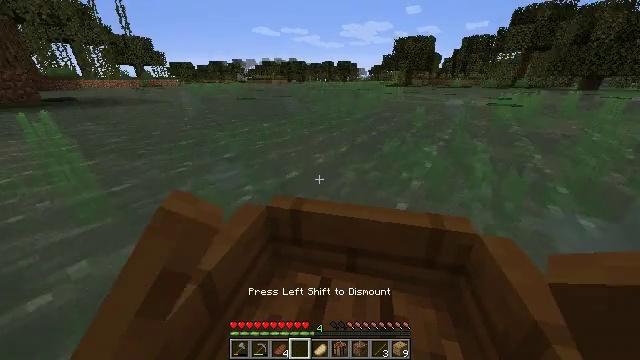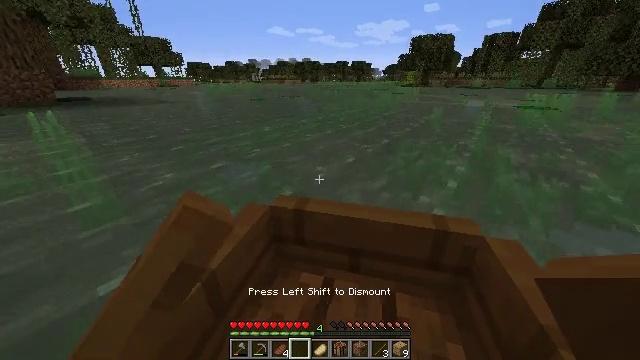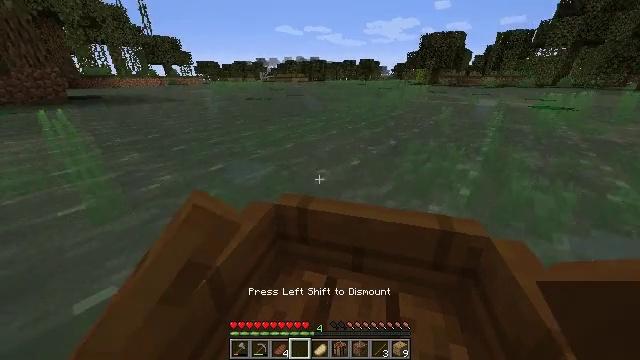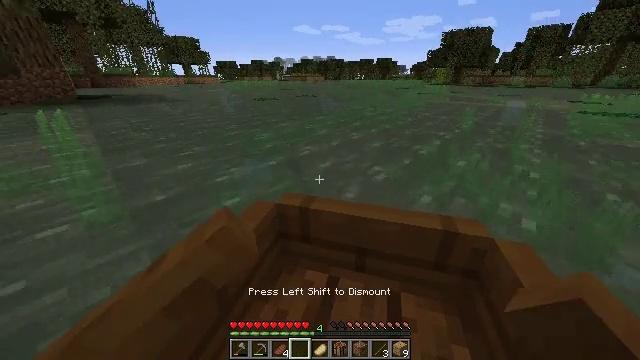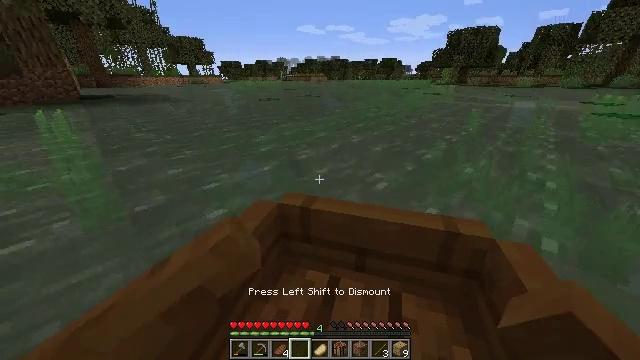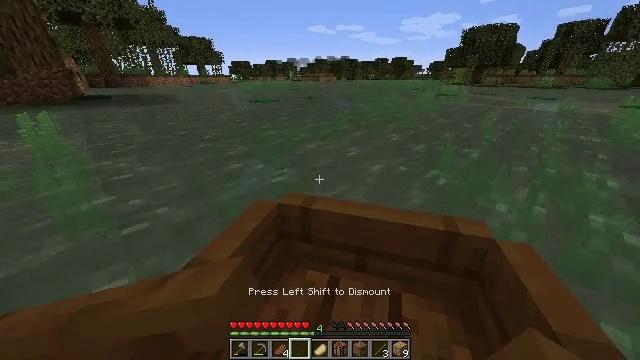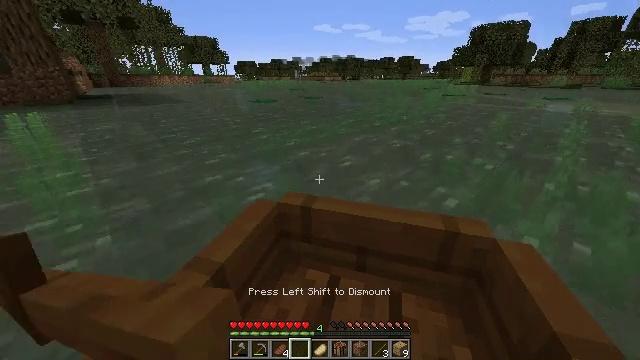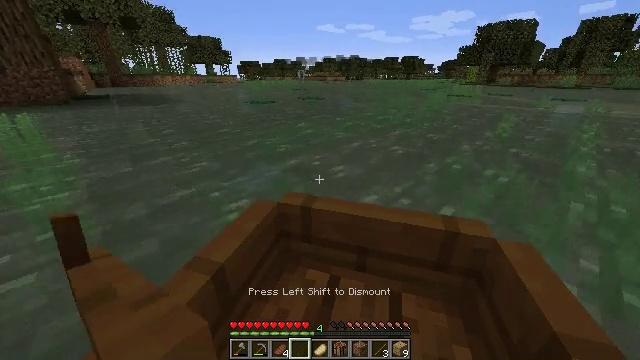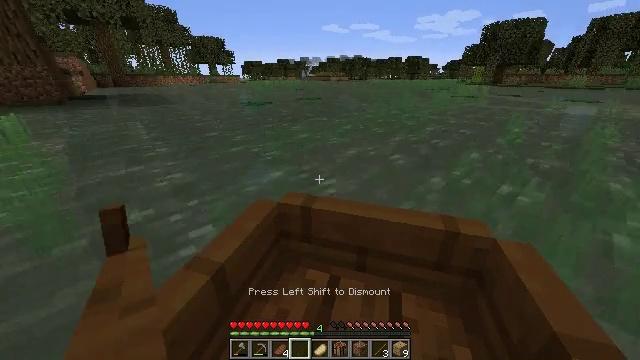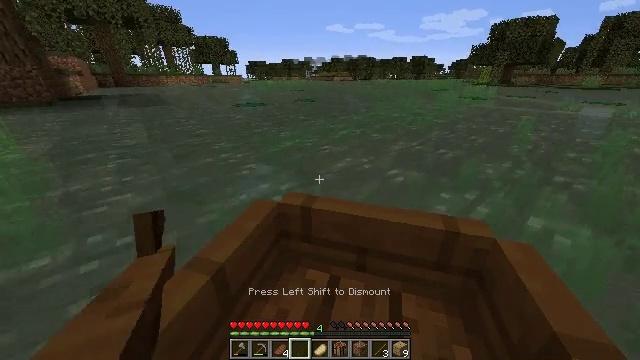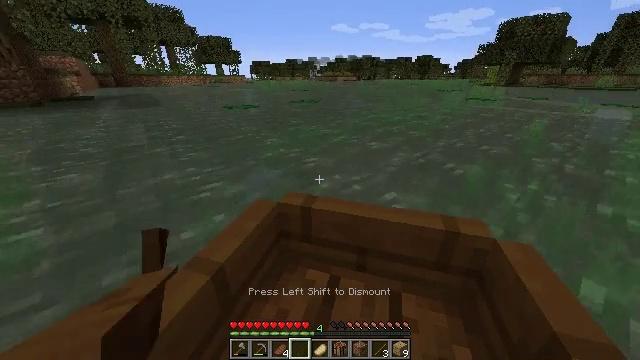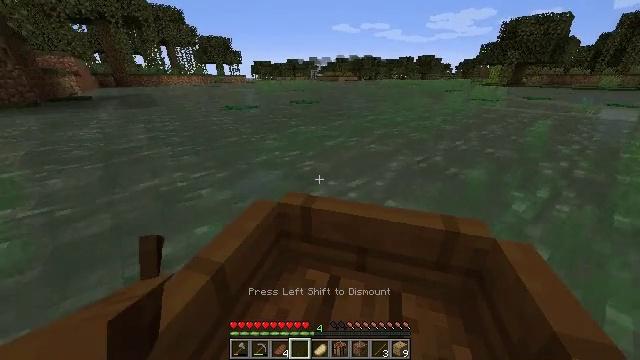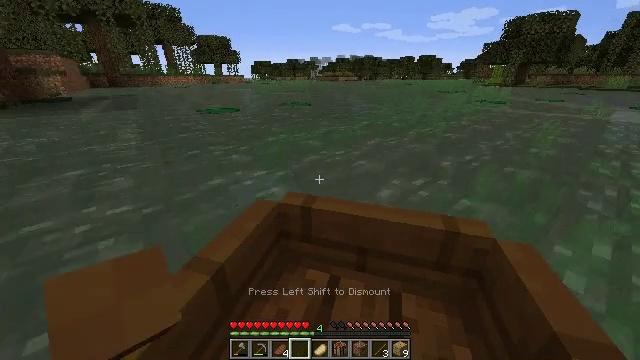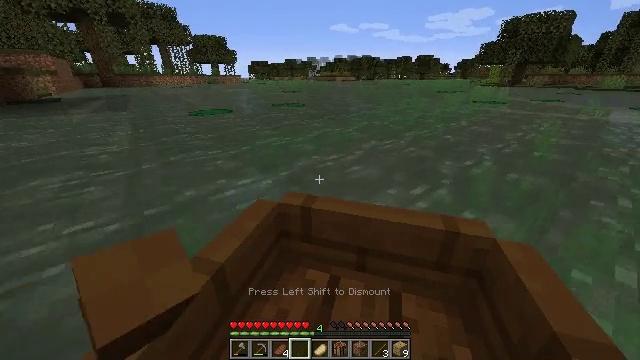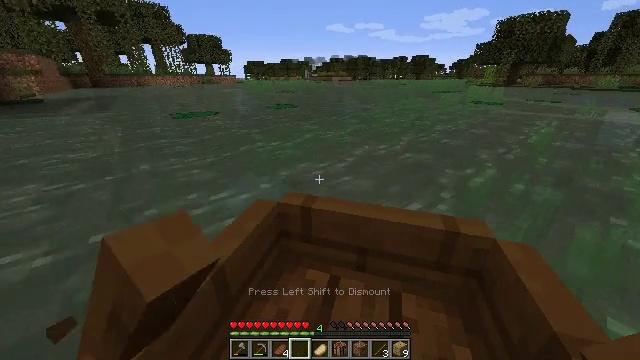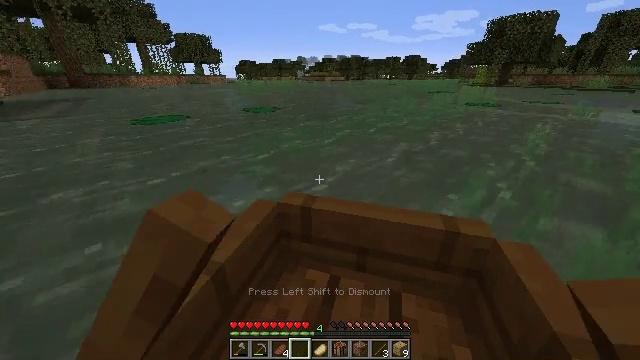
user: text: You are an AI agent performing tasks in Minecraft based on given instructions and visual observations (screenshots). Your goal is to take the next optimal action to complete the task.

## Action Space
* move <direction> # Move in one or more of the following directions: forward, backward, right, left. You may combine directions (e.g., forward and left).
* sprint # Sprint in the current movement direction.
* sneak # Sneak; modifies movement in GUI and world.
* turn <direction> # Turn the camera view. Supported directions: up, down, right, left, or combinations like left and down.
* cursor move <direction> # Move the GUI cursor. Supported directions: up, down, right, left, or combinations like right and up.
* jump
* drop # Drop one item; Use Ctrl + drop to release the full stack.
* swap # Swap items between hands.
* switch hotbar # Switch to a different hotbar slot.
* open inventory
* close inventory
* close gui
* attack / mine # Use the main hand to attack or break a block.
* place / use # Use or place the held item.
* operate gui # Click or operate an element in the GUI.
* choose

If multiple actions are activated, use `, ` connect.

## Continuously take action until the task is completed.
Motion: motion action
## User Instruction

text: Gather seagrass near the seafloor.
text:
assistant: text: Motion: move forward, sprint, turn left, jump
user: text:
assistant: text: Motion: move forward, sprint, turn left, jump
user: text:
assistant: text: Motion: move forward, sprint, jump
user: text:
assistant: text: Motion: move forward, sprint, jump
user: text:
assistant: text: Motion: move forward, sprint, jump
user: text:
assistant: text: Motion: move forward, sprint, jump
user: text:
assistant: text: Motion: move forward, sprint, jump
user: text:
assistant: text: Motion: move forward, sprint, jump
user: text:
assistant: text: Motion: move forward, sprint, jump
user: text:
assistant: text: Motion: move forward, sprint, jump
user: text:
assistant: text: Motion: move forward and move right, sprint, jump
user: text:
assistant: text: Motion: move forward and move right, sprint, jump
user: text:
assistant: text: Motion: move forward, sprint, jump
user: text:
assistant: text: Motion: move forward, sprint, jump
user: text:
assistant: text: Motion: move forward, sprint, jump
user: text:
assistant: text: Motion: move forward, sprint, jump
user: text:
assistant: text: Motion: move forward, sprint, jump
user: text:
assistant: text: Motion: move forward and move left, sprint, jump
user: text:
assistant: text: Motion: move forward and move left, sprint, jump
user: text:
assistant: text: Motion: move forward and move left, sprint, jump
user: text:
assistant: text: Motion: move forward, sprint, jump
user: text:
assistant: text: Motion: move forward, sprint, jump
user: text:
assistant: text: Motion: move forward, sprint, jump
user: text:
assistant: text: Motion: move forward, sprint, jump
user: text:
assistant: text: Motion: move forward, sprint, jump
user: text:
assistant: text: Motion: move forward and move left, sprint, jump
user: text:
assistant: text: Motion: move forward and move left, sprint, jump
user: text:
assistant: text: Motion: move forward, sprint, jump
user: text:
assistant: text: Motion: move forward, sprint, jump
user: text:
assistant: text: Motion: move forward, sprint, jump